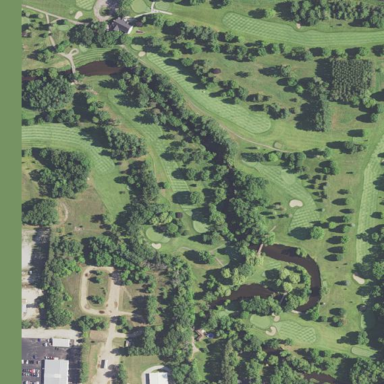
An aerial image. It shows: Golf course.